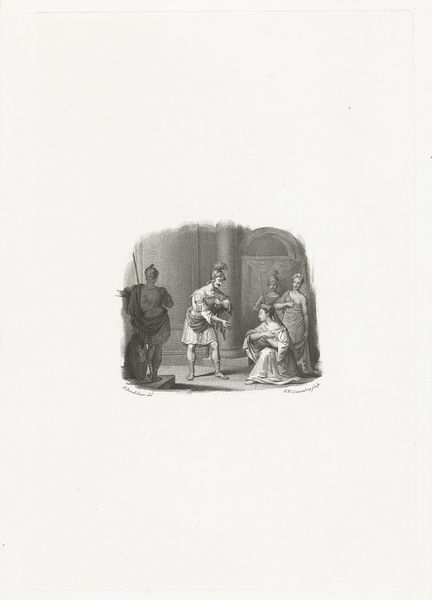
Titel: Een soldaat maakt een jonge vrouw avances
Künstler: Henricus Wilhelmus Couwenberg
Standort: Amsterdam
Institution: Rijksmuseum
Schlagwörter: architecture, column, court, hat, people, soldier, white, women, arm, black, conversation, dress, hair, interior, lady, meeting, woman, picture, print, hand, man, roman, helmet, sash, paper, black and white, sculpture, small, rome, signature, engraving, pencil, book, play, guard, standing, spear, kneel, dame, lance, watchers, pilar, signed, comedy, greeting, madame, certificate, spread, tiny, dors, kneeling woman, hst, antony and cleopatra